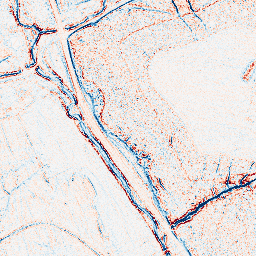
Category: edge_preserving
Decomposition family: bilateral
Decomposition parameters: d: 5
sigma_color: 75
sigma_space: 150
Upsampling method: edge_directed
Upsampling parameters: scale: 4
Upsampling scale: 4